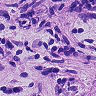
Metastatic tissue present: yes